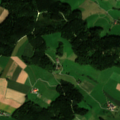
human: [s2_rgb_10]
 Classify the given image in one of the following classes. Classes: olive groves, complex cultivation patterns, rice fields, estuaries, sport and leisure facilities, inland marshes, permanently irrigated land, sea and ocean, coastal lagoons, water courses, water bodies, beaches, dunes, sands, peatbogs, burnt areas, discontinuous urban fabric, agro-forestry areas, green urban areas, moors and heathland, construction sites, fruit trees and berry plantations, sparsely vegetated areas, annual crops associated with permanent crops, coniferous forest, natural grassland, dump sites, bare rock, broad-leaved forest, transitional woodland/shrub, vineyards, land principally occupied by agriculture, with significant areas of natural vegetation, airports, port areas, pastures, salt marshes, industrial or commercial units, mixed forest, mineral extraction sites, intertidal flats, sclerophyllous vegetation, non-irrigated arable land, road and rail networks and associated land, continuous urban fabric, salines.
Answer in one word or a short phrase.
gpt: non-irrigated arable land, complex cultivation patterns, coniferous forest, mixed forest